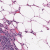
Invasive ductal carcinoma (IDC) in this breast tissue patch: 0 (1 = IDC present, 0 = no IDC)